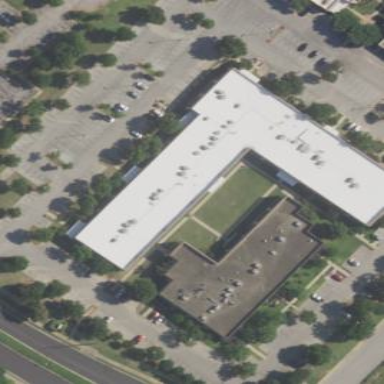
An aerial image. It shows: Office building.